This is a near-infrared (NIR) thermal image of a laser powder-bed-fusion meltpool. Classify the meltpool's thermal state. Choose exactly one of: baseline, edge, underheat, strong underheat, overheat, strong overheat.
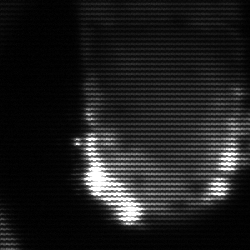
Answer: baseline